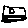
Label: hexagon